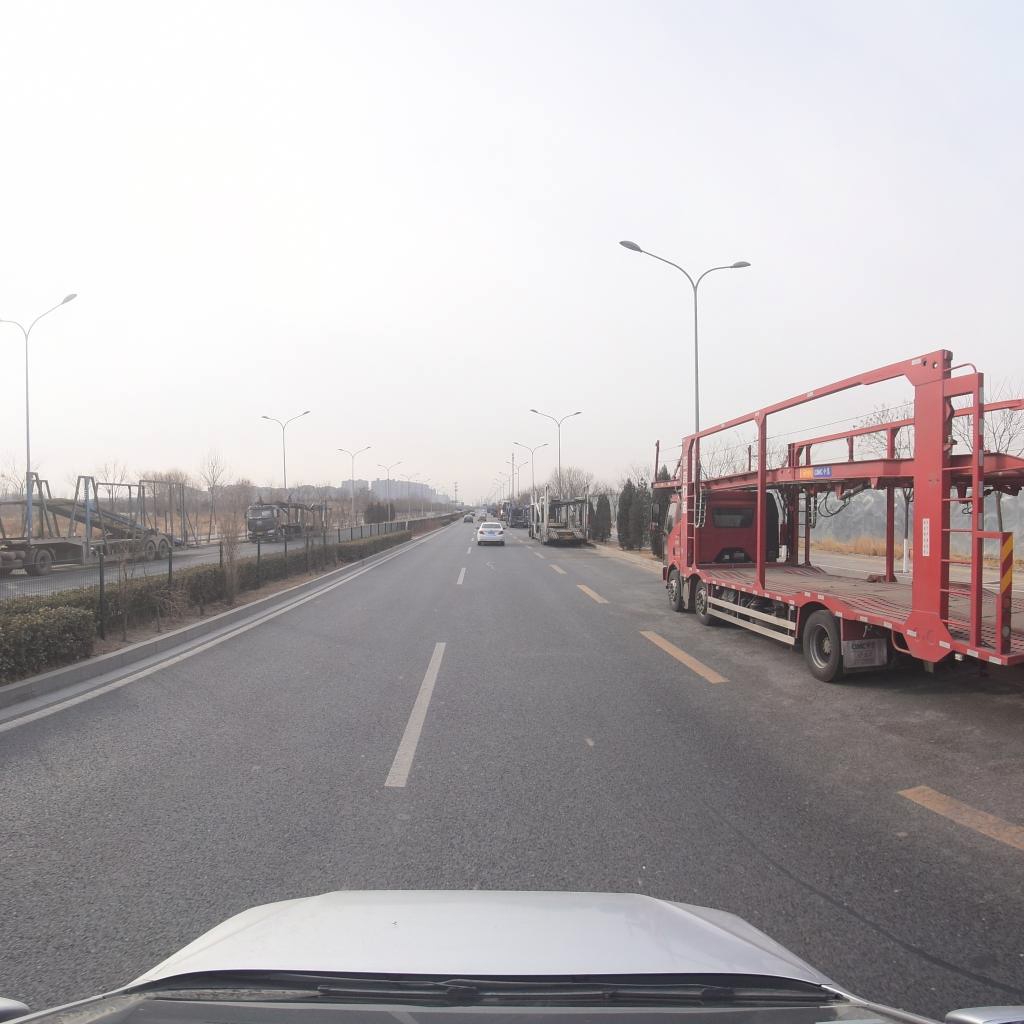
Region: Fengtai
Road damage annotations: longitudinal patch